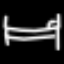
Label: bed